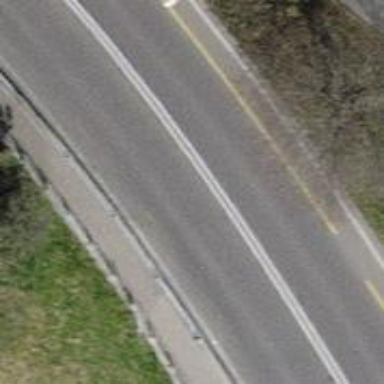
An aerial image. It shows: Primary highway with asphalt surface and designated lane for cyclists.